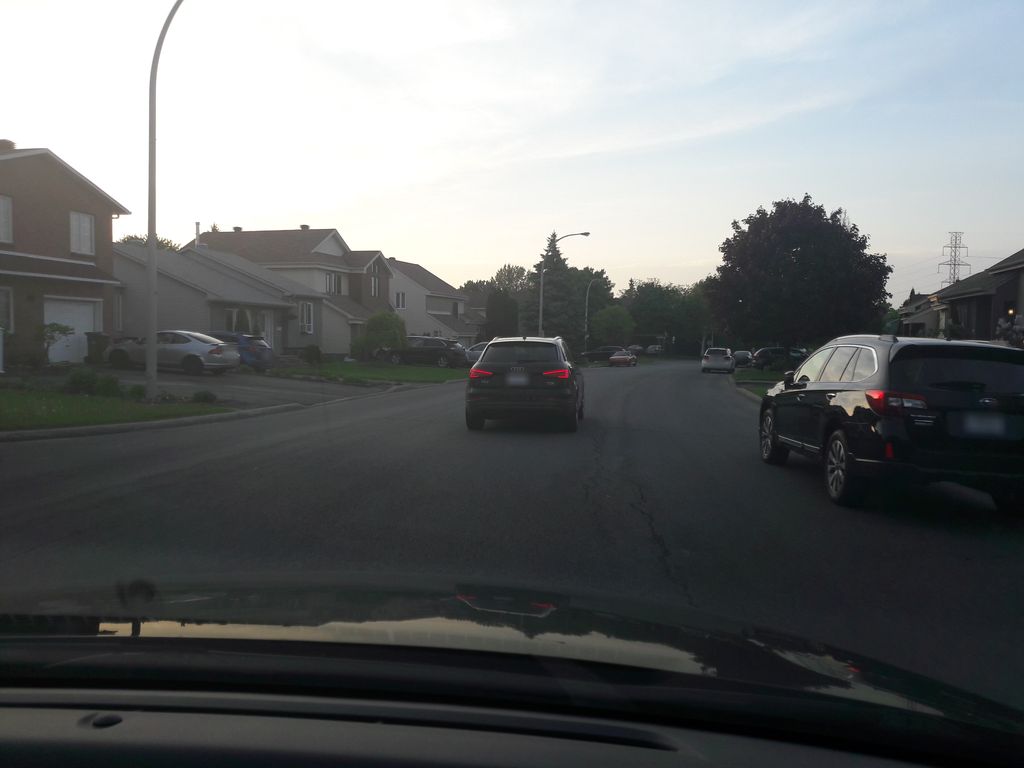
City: montreal